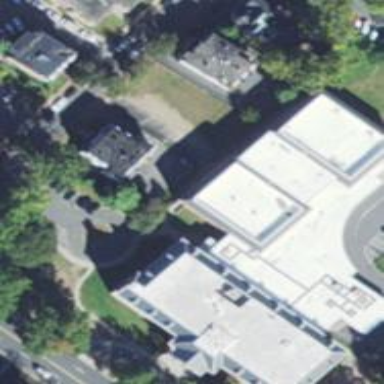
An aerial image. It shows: School building.